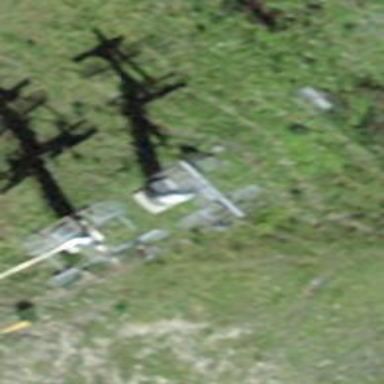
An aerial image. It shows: Pylon used for aerialway.